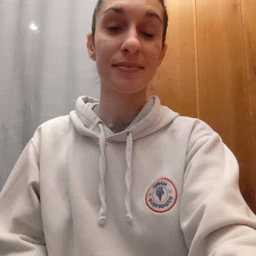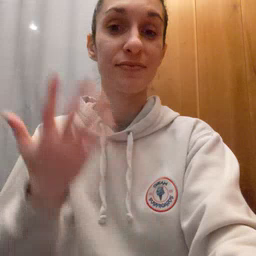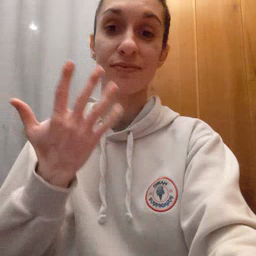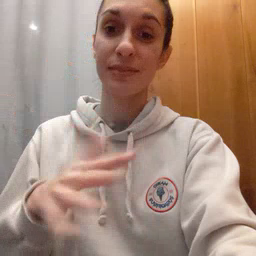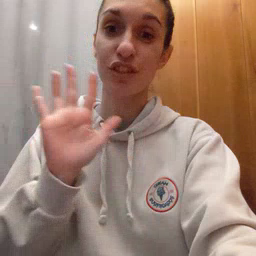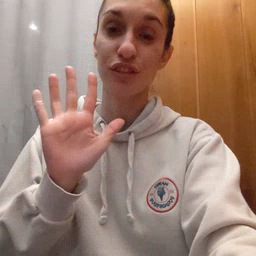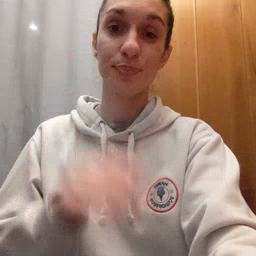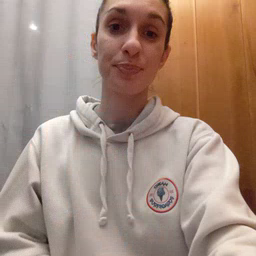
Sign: finish